Question: Can anybody tell me how to open Data usage from android settings from my app? I do not now which Intent I should call.

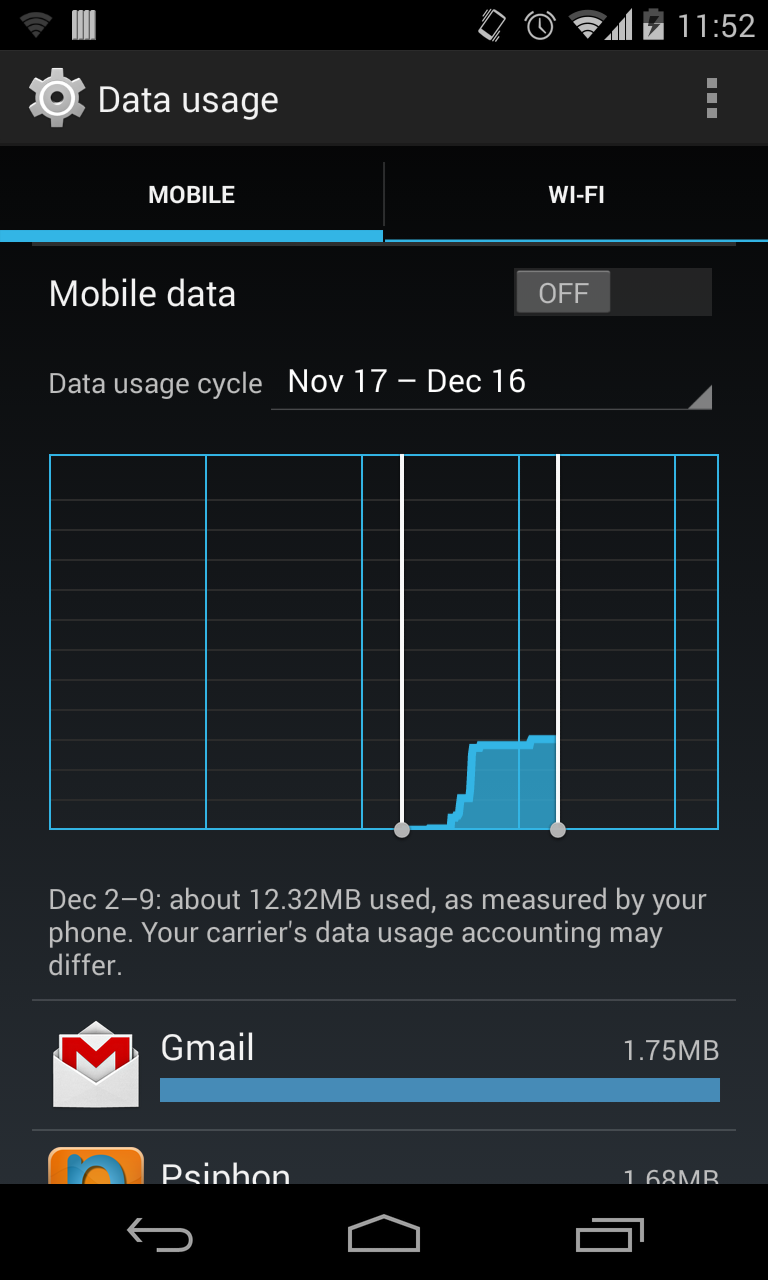
Answer: It works well for using the below code in my project:
'''
Intent intent = new Intent(Intent.ACTION_MAIN);
intent.setComponent(new ComponentName("com.android.settings",
"com.android.settings.Settings$DataUsageSummaryActivity"));
intent.setFlags(Intent.FLAG_ACTIVITY_NEW_TASK | Intent.FLAG_ACTIVITY_CLEAR_TOP);
startActivity(intent);
'''
And you can see the package info from here:
<URL>